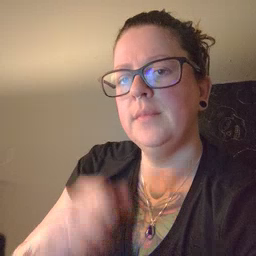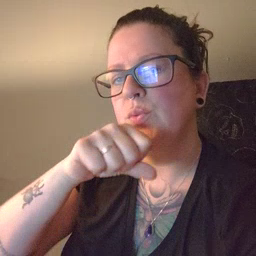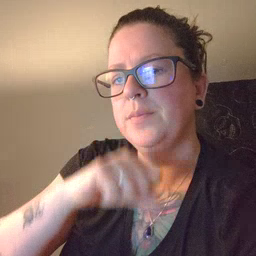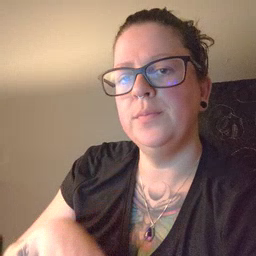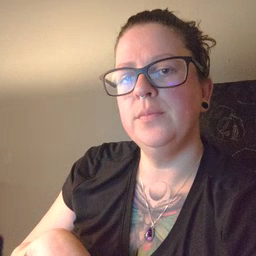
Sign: icecream